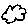
Label: cloud